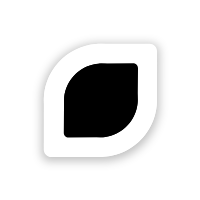
Cursor type: resize_sw
OS/theme: linux-google-cursor
Variant: black